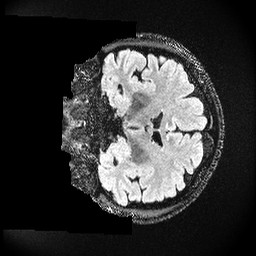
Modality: FLAIR
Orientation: coronal
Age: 36
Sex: female
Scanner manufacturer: ge
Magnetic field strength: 3 T
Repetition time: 4.802 s
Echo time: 0.1159 s